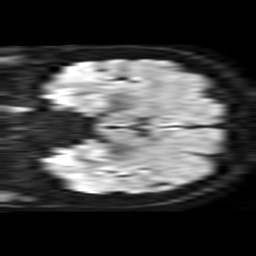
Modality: TRACE
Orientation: coronal
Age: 55
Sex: male
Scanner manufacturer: philips
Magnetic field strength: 1.5 T
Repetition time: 3.134 s
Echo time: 0.06922 s